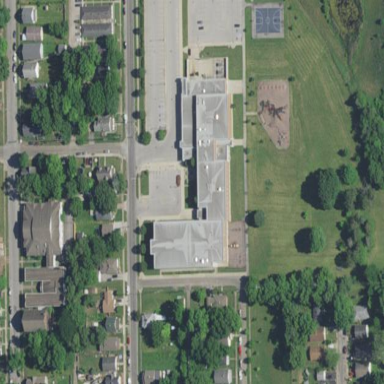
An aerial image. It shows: School.